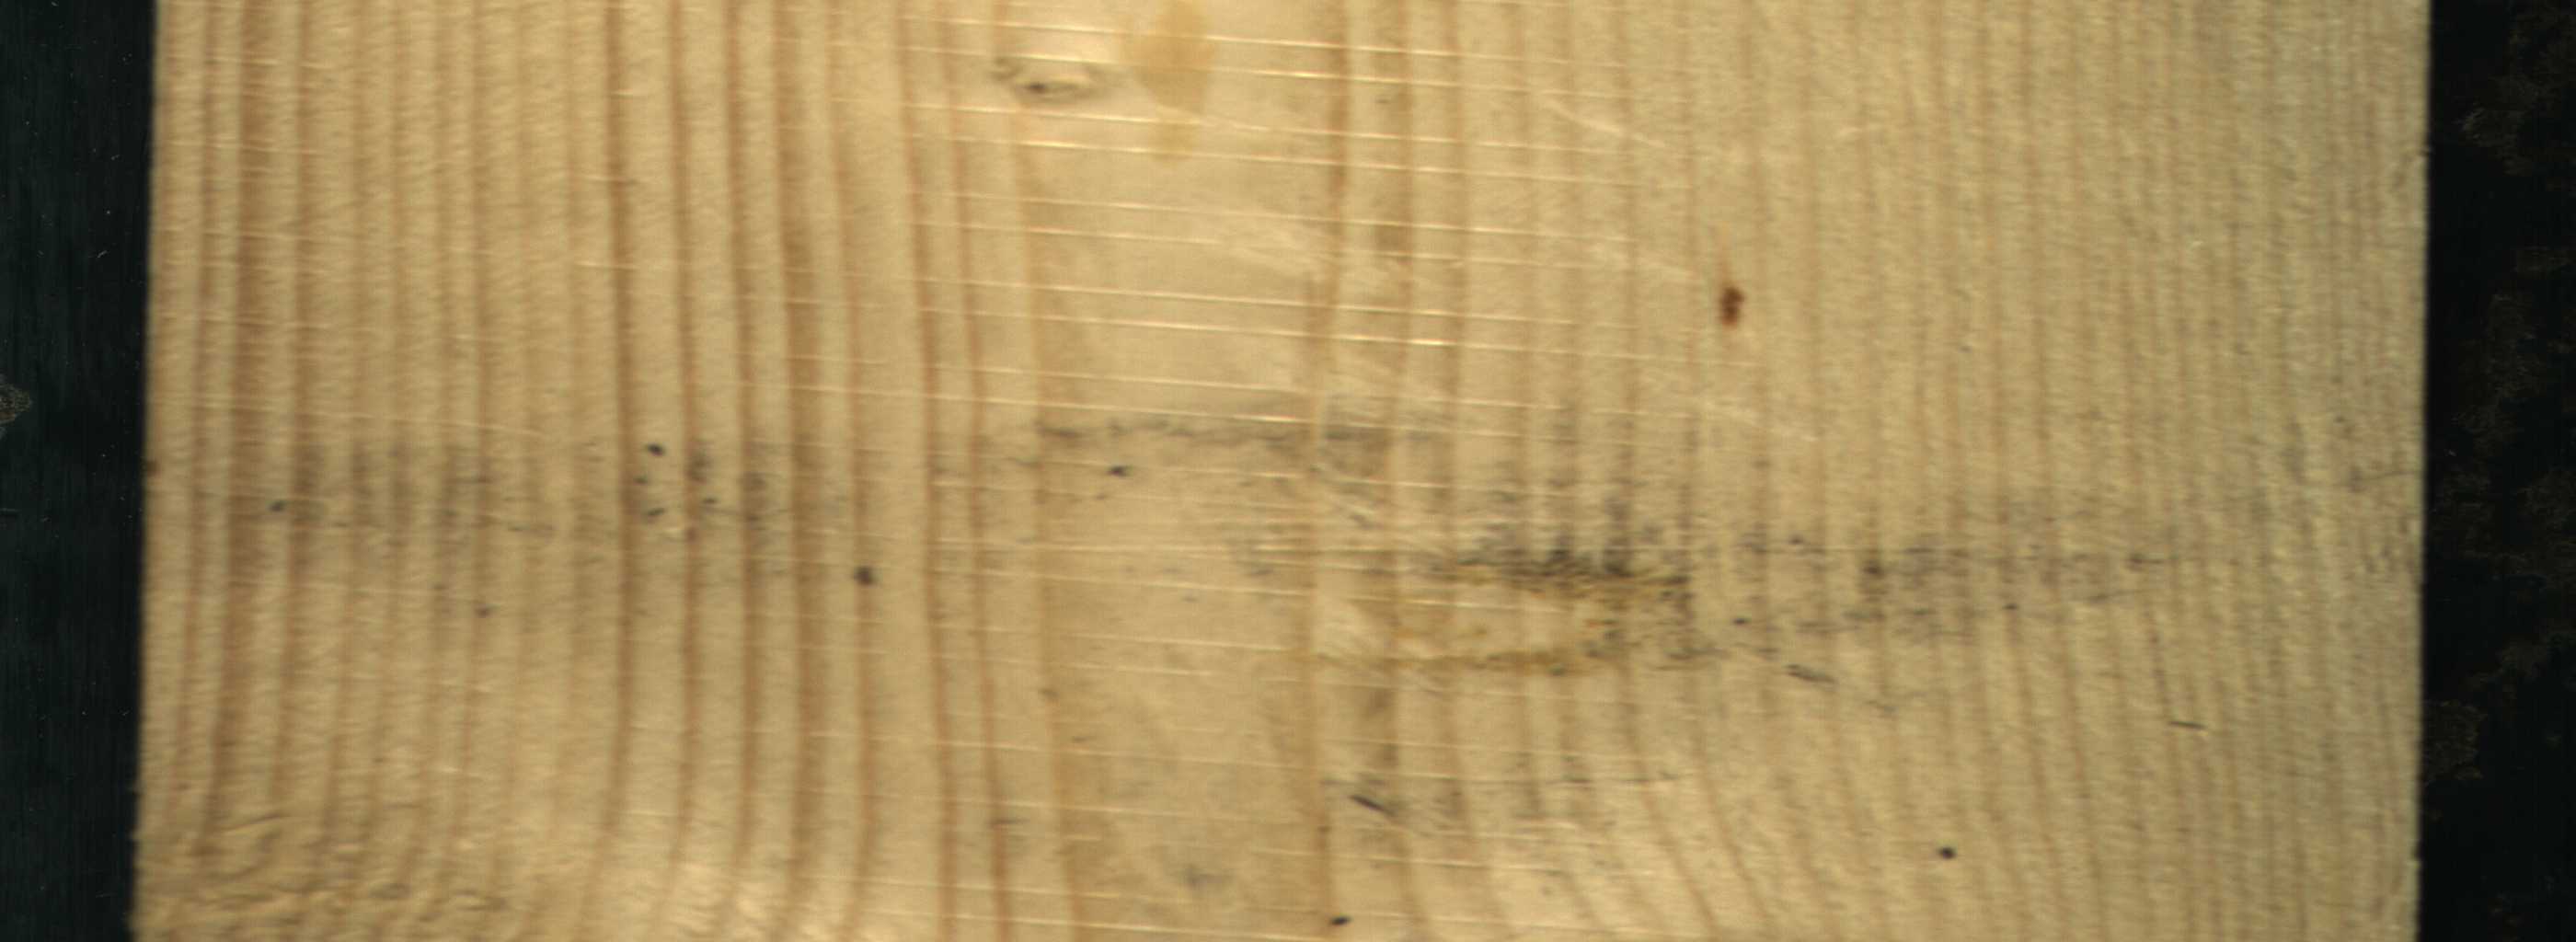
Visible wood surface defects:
resin
Live_Knot